Question: I have an application with boxes. Big boxes are 300px by 300px, and small boxes are 150px by 150px. When a small box is clicked, it turns into a big box. The boxes are all styled as float:left, and are allowed to wrap when the window is resized.
Unfortunately, any small boxes that get wrapped end up to the right of the last big box in a line (as shown).

1) How can I allow wrapping while making sure that wrapped boxes completely clear the line? (in my example, boxes 6 and 7 should be to the left of box 8).
2) Is there any way to make boxes 6 and 7 fill in the empty space under boxes 1 and 2, and then fill in the empty space below boxes 4 and 5 with box 8 and up?
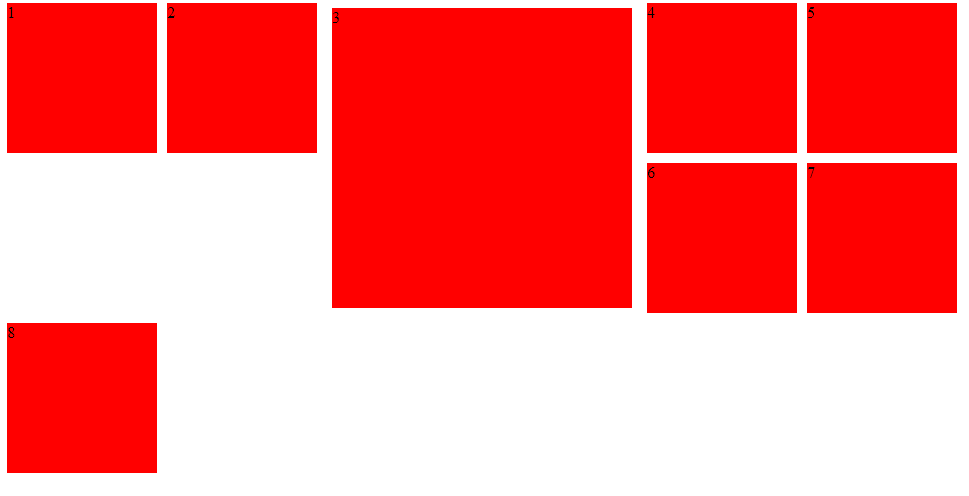
Answer: 1. As Matt suggested in the comments, use inline-block. Demo
2. Has been asked many times and it's not possible in CSS. Check out Masonry or Isotope for a JS solution.